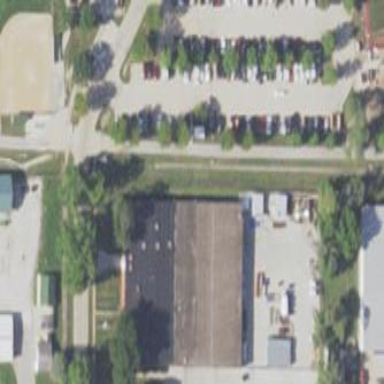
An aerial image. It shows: Manufacturing building.